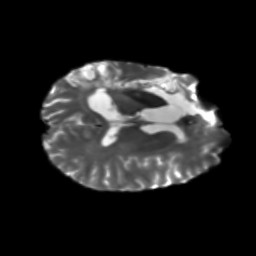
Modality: T2w
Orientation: axial
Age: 37
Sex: female
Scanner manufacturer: siemens
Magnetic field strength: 3 T
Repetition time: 5.47 s
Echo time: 0.0854 s